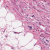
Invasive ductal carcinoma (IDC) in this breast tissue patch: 0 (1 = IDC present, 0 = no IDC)